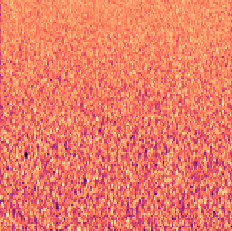
Sound class: Chainsaw